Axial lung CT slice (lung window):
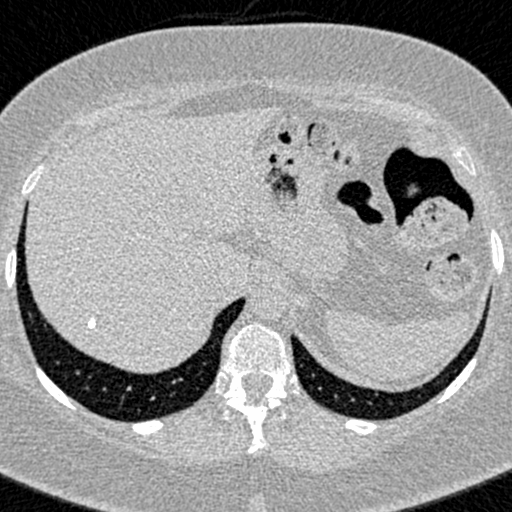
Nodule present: no